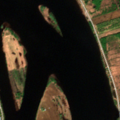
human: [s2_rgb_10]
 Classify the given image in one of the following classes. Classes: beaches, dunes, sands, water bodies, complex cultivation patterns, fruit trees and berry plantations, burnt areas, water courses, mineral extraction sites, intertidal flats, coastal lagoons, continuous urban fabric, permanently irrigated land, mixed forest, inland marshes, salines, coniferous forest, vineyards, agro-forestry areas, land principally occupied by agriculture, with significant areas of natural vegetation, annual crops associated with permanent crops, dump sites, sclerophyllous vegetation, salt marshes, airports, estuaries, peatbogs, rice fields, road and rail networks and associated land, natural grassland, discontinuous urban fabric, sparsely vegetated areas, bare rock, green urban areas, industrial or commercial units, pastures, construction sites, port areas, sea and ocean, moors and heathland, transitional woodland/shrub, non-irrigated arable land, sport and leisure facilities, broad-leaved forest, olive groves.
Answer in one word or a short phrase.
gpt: land principally occupied by agriculture, with significant areas of natural vegetation, transitional woodland/shrub, water courses